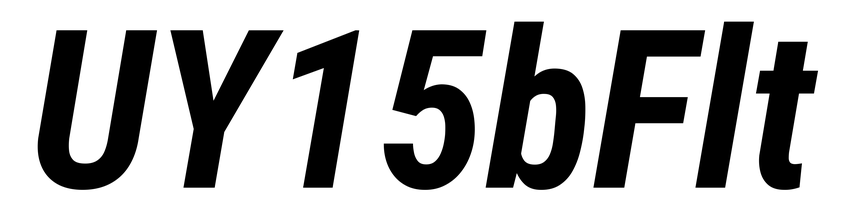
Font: Roboto-Italic_Condensed_Bold_Italic